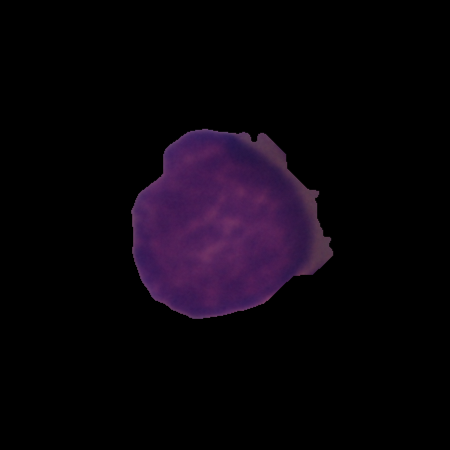
Label: cancer